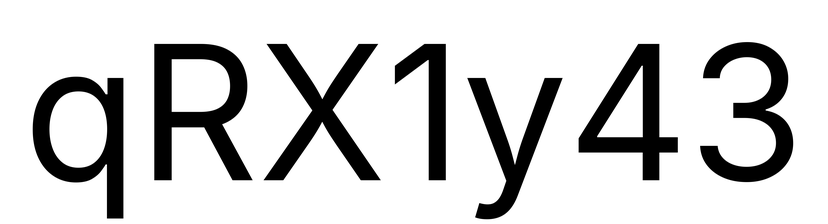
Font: Inter_Regular